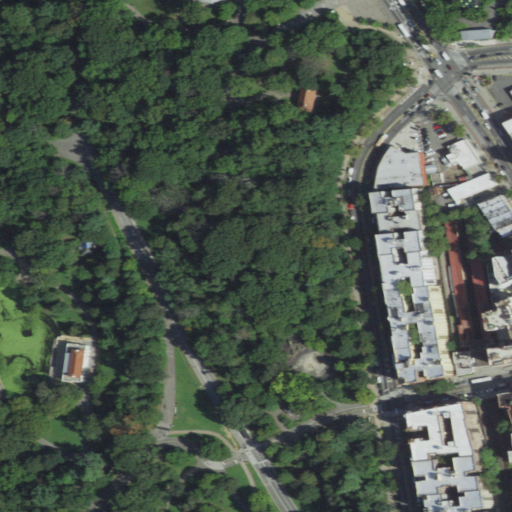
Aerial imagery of mountain in New York named Willink Hill containing high intensity development, deciduous forest, low intensity development, open development, medium intensity development, pasture, barren land, shrub, and grassland